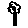
Label: flower